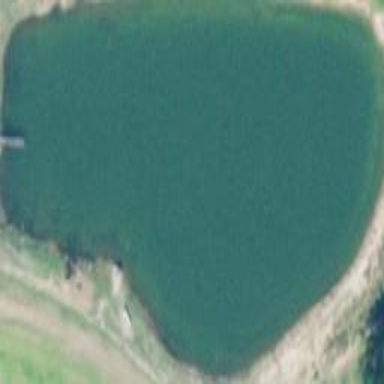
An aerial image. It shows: Pond with natural water.